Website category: book
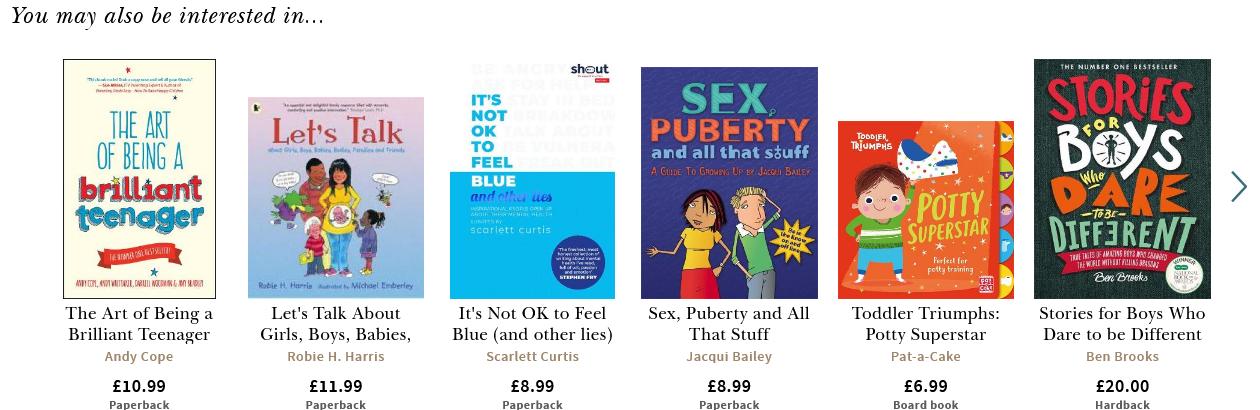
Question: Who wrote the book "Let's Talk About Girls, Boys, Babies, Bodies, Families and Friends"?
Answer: Robie H. Harris

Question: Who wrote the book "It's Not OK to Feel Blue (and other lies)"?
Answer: Scarlett Curtis

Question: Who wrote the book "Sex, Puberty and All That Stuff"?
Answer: Jacqui Bailey

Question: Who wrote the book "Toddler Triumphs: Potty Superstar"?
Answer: Pat-a-Cake

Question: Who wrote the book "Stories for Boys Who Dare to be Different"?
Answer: Ben Brooks

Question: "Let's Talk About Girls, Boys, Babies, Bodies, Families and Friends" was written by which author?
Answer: Robie H. Harris

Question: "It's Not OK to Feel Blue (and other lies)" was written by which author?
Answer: Scarlett Curtis

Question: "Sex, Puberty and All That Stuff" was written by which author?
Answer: Jacqui Bailey

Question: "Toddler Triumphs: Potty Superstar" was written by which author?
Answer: Pat-a-Cake

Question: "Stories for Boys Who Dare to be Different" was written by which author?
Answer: Ben Brooks

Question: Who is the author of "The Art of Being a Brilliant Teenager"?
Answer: Andy Cope

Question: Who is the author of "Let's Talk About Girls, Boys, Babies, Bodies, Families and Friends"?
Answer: Robie H. Harris

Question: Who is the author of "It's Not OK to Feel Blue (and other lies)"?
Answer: Scarlett Curtis

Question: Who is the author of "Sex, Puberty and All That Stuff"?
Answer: Jacqui Bailey

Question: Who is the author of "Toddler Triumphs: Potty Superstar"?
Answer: Pat-a-Cake

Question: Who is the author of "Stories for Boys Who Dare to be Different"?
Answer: Ben Brooks

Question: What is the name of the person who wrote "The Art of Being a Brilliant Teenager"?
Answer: Andy Cope

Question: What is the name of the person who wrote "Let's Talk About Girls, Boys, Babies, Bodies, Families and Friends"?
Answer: Robie H. Harris

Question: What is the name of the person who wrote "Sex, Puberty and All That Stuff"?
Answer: Jacqui Bailey

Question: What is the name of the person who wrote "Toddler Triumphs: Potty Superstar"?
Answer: Pat-a-Cake

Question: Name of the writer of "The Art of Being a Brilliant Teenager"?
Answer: Andy Cope

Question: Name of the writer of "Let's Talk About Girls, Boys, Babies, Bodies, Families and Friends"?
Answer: Robie H. Harris

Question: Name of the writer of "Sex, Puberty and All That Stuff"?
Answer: Jacqui Bailey

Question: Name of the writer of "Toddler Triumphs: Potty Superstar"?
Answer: Pat-a-Cake

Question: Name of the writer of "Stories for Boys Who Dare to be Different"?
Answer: Ben Brooks

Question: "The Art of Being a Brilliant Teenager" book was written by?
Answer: Andy Cope

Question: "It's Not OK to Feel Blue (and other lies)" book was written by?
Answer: Scarlett Curtis

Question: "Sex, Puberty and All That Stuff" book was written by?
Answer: Jacqui Bailey

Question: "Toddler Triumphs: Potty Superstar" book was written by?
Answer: Pat-a-Cake

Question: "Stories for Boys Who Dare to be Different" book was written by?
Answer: Ben Brooks

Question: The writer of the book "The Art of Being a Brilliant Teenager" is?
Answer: Andy Cope

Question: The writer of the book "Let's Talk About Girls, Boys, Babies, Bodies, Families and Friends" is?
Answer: Robie H. Harris

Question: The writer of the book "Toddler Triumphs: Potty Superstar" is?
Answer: Pat-a-Cake

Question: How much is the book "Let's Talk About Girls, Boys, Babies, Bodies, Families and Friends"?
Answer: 11.99

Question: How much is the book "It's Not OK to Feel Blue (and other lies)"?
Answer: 8.99

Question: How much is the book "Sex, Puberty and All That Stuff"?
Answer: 8.99

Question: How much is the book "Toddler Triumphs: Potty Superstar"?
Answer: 6.99

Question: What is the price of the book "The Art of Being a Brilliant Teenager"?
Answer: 10.99

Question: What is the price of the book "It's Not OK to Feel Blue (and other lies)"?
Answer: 8.99

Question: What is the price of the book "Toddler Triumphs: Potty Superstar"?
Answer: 6.99

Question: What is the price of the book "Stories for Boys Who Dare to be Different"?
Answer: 20.00

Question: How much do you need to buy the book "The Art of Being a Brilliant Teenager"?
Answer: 10.99

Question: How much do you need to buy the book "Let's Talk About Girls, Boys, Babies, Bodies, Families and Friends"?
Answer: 11.99

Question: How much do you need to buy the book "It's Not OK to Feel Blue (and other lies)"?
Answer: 8.99

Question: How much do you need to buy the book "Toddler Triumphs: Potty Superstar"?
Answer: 6.99

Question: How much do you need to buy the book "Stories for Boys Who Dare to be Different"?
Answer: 20.00

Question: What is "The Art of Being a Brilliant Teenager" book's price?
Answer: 10.99

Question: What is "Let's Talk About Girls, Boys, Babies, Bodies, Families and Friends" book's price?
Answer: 11.99

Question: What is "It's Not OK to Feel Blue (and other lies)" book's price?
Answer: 8.99

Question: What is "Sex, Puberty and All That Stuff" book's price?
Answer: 8.99

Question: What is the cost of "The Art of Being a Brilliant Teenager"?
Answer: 10.99

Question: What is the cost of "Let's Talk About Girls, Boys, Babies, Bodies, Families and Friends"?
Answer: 11.99

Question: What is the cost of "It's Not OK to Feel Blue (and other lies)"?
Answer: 8.99

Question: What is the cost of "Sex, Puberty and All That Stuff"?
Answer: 8.99

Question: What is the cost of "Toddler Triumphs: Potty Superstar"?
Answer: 6.99

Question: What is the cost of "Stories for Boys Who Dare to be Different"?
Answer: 20.00

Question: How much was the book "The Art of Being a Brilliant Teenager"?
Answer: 10.99

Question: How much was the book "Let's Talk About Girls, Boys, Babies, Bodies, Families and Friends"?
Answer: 11.99

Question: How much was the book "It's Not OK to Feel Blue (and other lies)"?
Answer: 8.99

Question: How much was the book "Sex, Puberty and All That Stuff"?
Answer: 8.99

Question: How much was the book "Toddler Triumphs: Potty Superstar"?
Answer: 6.99

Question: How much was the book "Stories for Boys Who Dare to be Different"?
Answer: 20.00

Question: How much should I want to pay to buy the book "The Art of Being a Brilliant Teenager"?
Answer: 10.99

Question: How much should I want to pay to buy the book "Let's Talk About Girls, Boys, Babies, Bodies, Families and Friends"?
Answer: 11.99